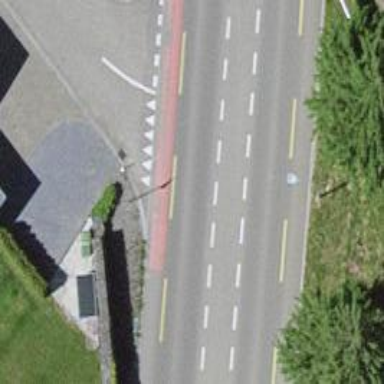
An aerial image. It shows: Tertiary road with designated cycle lane.